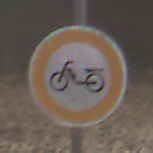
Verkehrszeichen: VerbotMofas
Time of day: MorningAfternoon
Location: Outdoor (Nature)
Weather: PartlyCloudy
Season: NotSpecified
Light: Natural